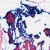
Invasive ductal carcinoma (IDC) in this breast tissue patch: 0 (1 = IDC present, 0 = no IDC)